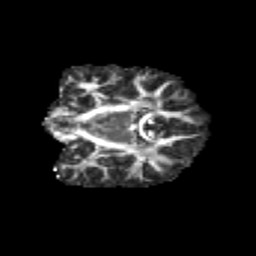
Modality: FA
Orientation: coronal
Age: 10
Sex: female
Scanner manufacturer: siemens
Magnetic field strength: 3 T
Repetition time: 3.8 s
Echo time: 0.07 s